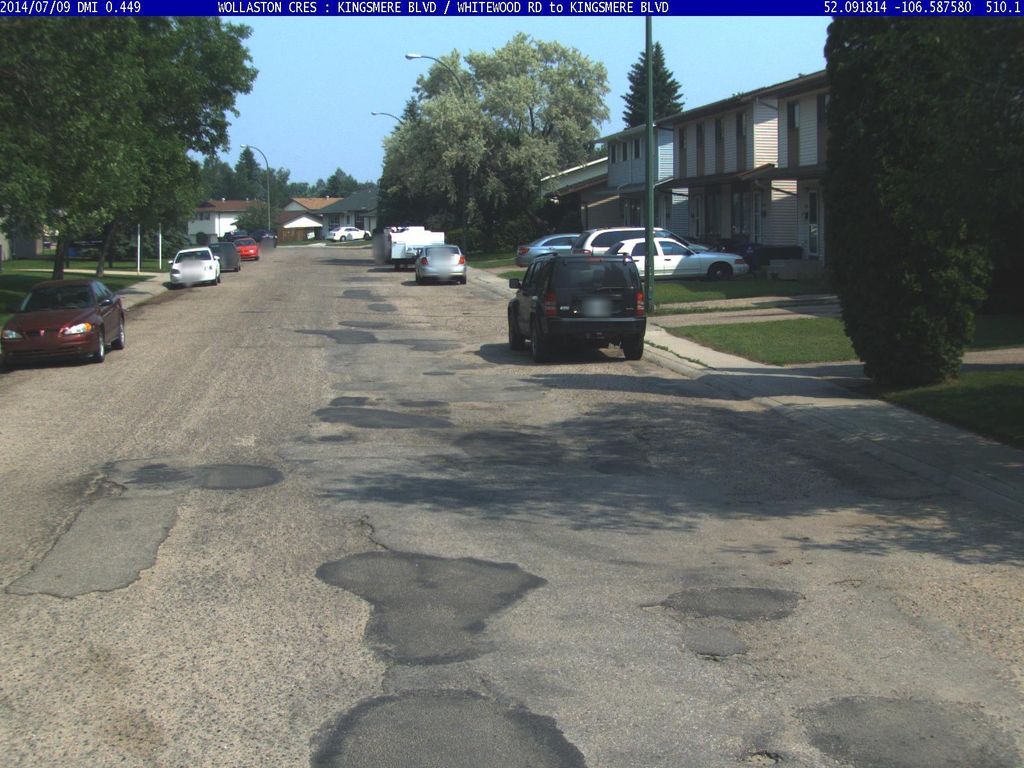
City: saskatoon